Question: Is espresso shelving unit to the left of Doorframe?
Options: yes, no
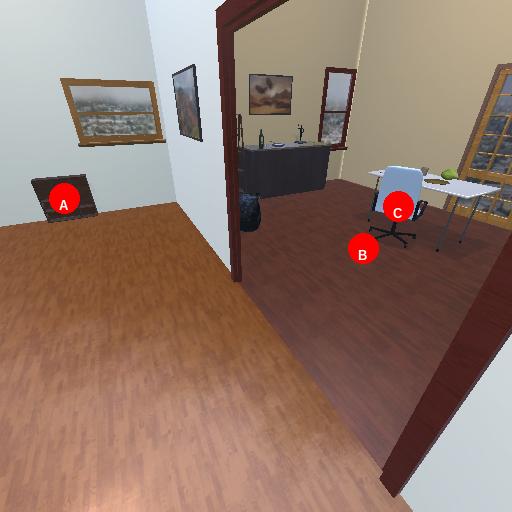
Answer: yes